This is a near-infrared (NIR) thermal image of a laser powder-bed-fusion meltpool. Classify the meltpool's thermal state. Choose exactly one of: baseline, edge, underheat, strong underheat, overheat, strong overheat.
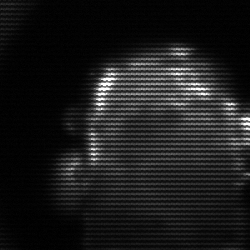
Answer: baseline